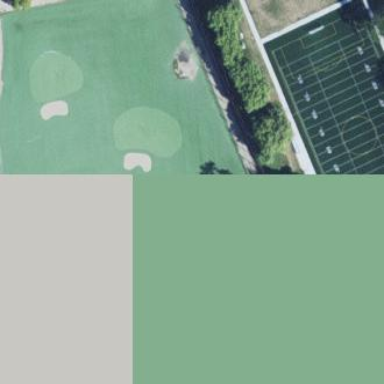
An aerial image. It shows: Golf course surrounded by greenery.